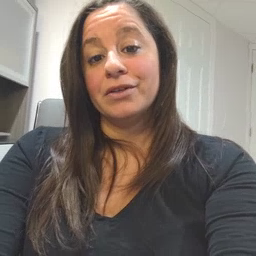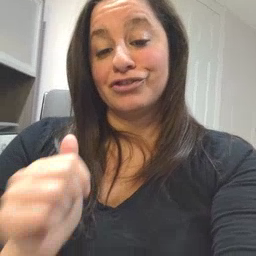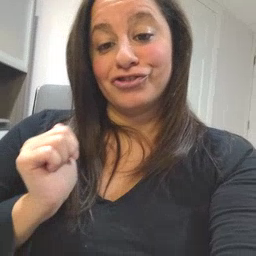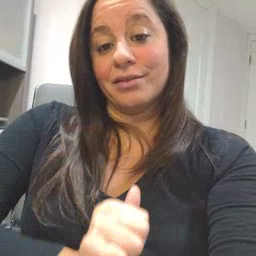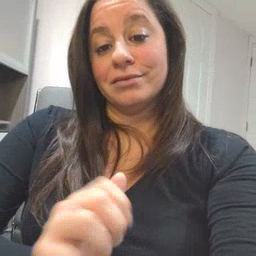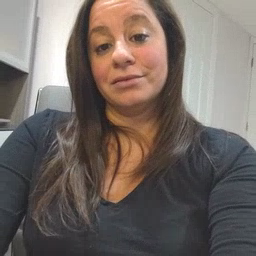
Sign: jacket